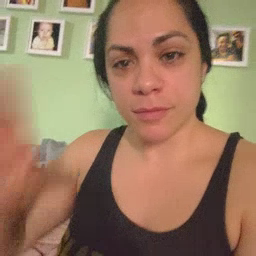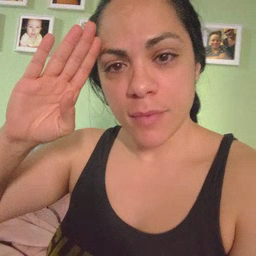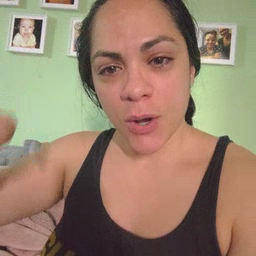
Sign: hello